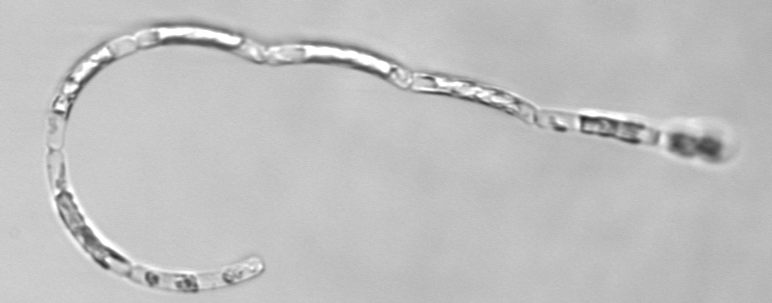
Label: Guinardia_striata